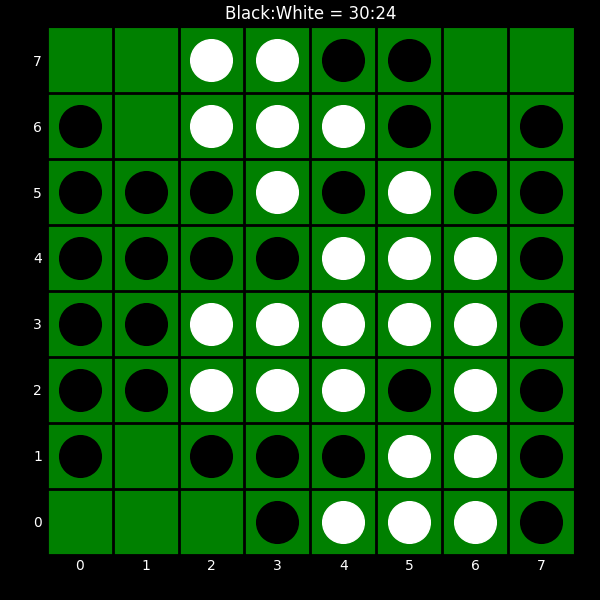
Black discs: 30
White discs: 24